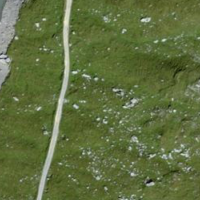
EUNIS habitat code: 25
Species observed at this site:
Silene acaulis
Lagopus muta